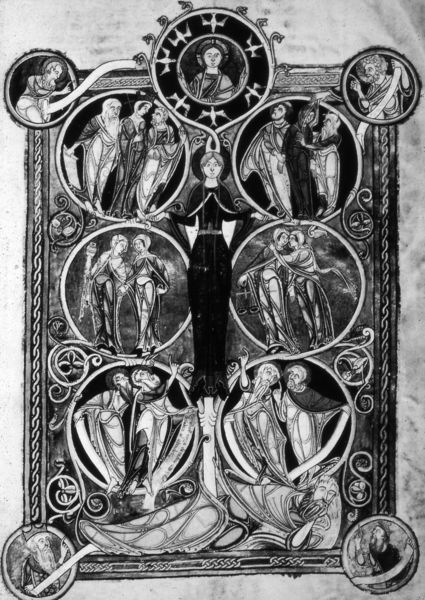
Titel: Die Lambeth Bibel
Standort: Herstellungsort: Canterbury, St. Augustines (EU - GB)
Institution: London, Lambeth Palace Library
Schlagwörter: frauen, frau, taube, kreis, könig, kordel, buch, religion, schwarzweiß, kreise, altar, jesus, heilige, maria, handschrift, zeichnng, apostel, evangeliar, christud